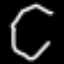
Label: octagon